Question: I want to create a table in Stata 14, where the relative frequencies of the sexes are conditioned on whether the person is employed or not:

I have tried to use the command 'tabout', but I have not found a specific example that deals with this. As a workaround, I generated a variable with levels for a person that is "Male & Employed", "Female & Employed" and so on.
Is there a solution that does not require generating additional variables?
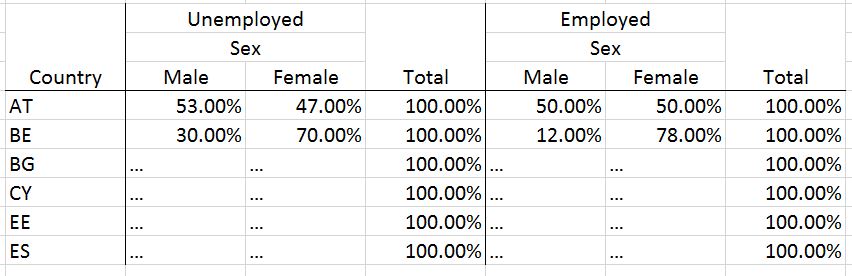
Answer: Consider the following example using Stata's 'auto' toy dataset:
'''
sysuse auto, clear
egen price2 = cut(price), group(4)
label variable price2 "Price Category"
label define price2 0 "Lower" 1 "Middle" 2 "Upper" 3 "Luxury"
label values price2 price2
recode rep78 (3=1) (4=2) (5=2)
label define rep78 1 "Good" 2 "Poor"
label values rep78 rep78
'''
The command 'tab3way' provides the means to create such cross-tabulations:
'''
tab3way price2 rep78 foreign, rowpct nofreq rowtot format(%5.2f)
Table entries are row percentages
Missing categories ignored
------------------------------------------------------------
| Car type and Repair Record 1978
Price | ------ Domestic ------ ------- Foreign ------
Category | Good Poor TOTAL Good Poor TOTAL
----------+-------------------------------------------------
Lower | 53.85 46.15 100.00 25.00 75.00 100.00
Middle | 76.92 23.08 100.00 25.00 75.00 100.00
Upper | 45.45 54.55 100.00 14.29 85.71 100.00
Luxury | 63.64 36.36 100.00 100.00 100.00
------------------------------------------------------------
'''